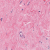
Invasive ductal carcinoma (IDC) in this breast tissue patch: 0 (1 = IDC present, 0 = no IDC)